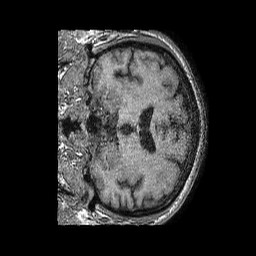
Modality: T1w
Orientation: coronal
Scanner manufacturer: philips
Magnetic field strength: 1.5 T
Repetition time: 0.007662 s
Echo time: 0.003487 s